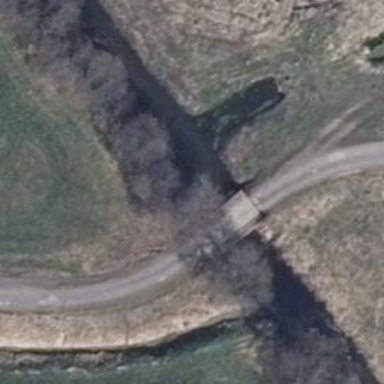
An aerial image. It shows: Track road on bridge with grade 1 tracktype.